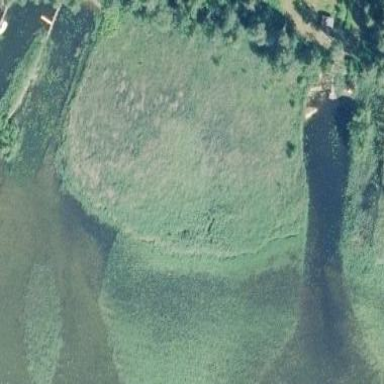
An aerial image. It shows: Wetland area.